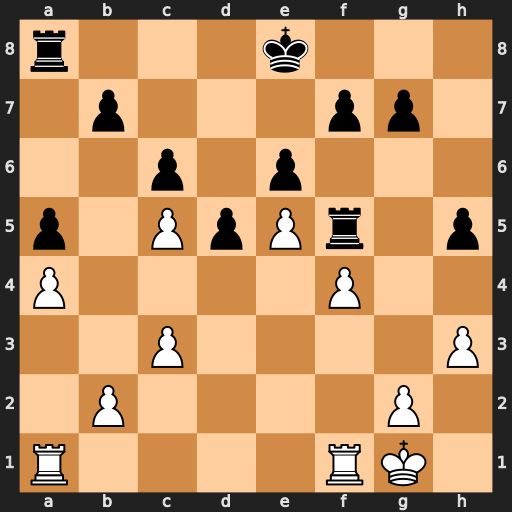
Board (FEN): r3k3/1p3pp1/2p1p3/p1PpPr1p/P4P2/2P4P/1P4P1/R4RK1
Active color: w
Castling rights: q
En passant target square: -
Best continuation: g4 hxg4 hxg4 Rf6 exf6